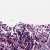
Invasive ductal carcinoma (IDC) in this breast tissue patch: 1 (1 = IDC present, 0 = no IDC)